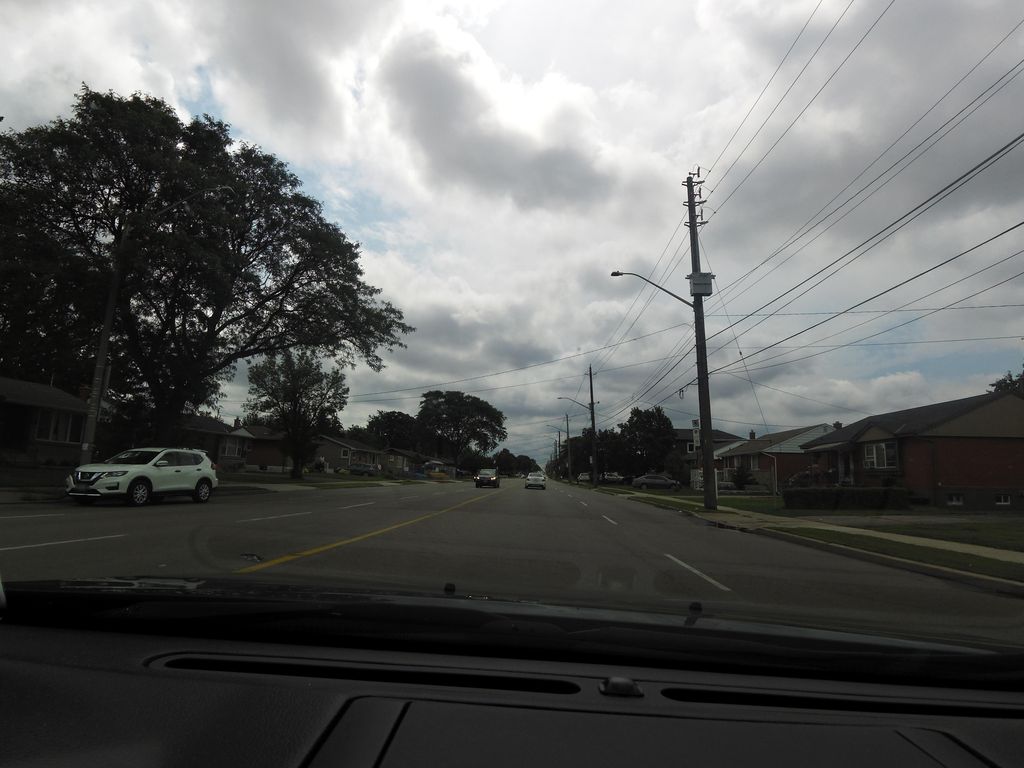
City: hamilton